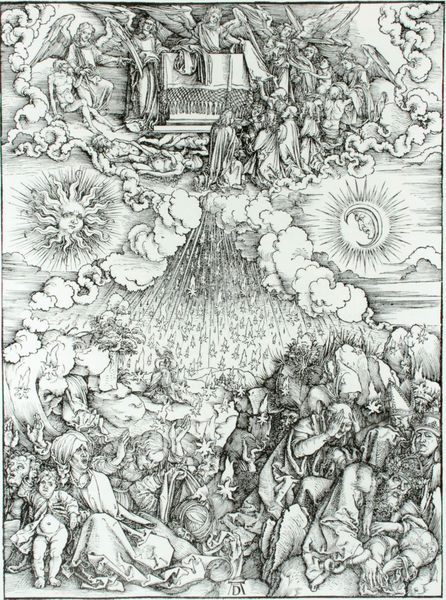
Titel: Apokalypse - Die Eröffnung des fünften und sechsten Siegels
Künstler: Albrecht Dürer
Institution: (Seriendruck)
Schlagwörter: berg, feuer, flügel, gewitter, gott, himmel, meer, wasser, weiß, wolken, frauen, landschaft, menschen, frau, grau, hut, männer, nacht, profil, schwarz, zeichnung, wolke, masse, menge, meschen, gericht, bibel, gesicht, hände, erde, horizont, hügel, qualm, rauch, sonne, kind, personen, vater, musik, renaissance, kinder, engel, kopfbedeckung, berge, grafik, tag, figuren, angst, sturm, untergang, unwetter, könig, klavier, regen, paradies, mond, buch, glaube, stern, blitze, flammen, strahlen, druck, mondsichel, sterne, initialen, monogramm, radierung, stich, durcheinander, knien, strafe, furcht, schrecken, allegorie, menschenmenge, altar, gestalten, beugen, christus, apokalypse, blitz, hölle, jüngstes gericht, leid, teufel, verdammte, mittelalter, heilige, dürer, kupferstich, sünde, turban, rennaissance, auferstehung, babel, schutz, kardinäle, hilflos, ewigkeit, albrecht, firmament, gewimmel, komet, hagel, heil, gebete, sünder, jüngste gericht, jüngster tag, himmelstor, plagen, chweben, fliegens, radiereung, sternenregen, figruen, gerechte, sonne mond, jüngestes gericht, hhölle, regnen, desaster, kzeichnung